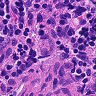
Metastatic tissue present: no